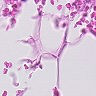
Metastatic tissue present: no